Field crop: tomato
Growth stage: 2
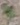
Species: solanum